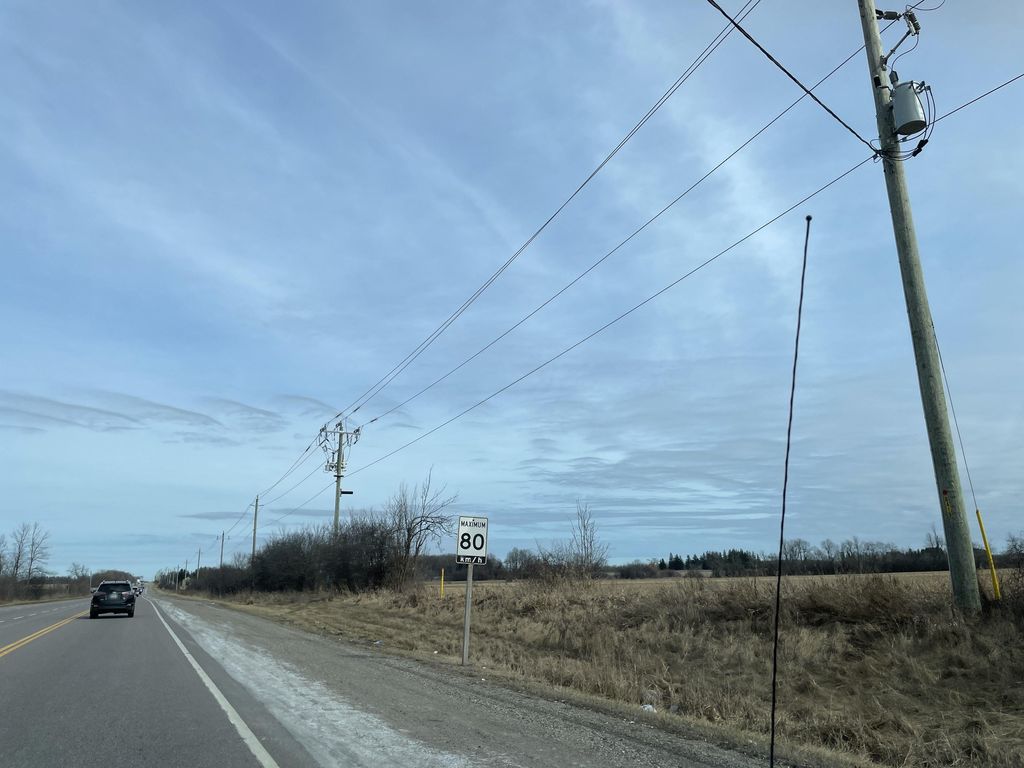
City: kitchener-waterloo